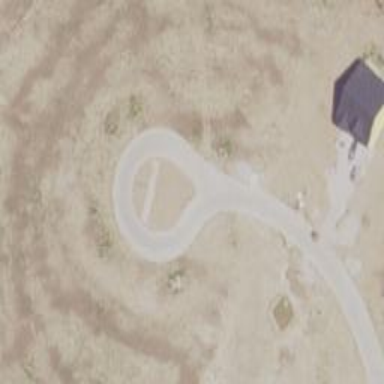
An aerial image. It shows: Turning loop on the road.